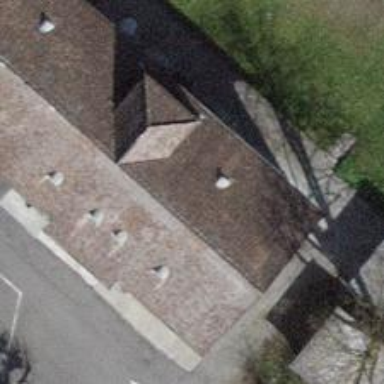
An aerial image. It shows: Building with tile roof.